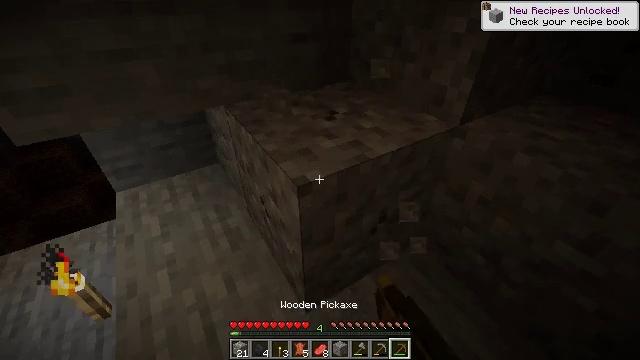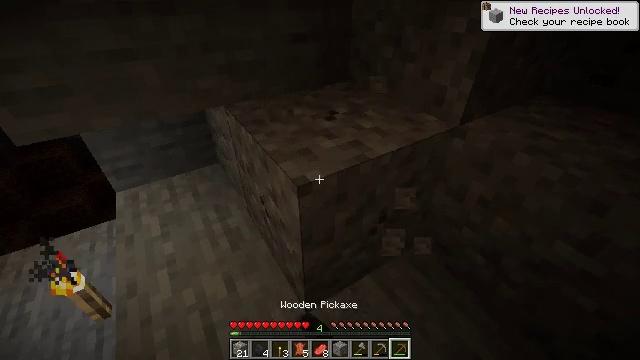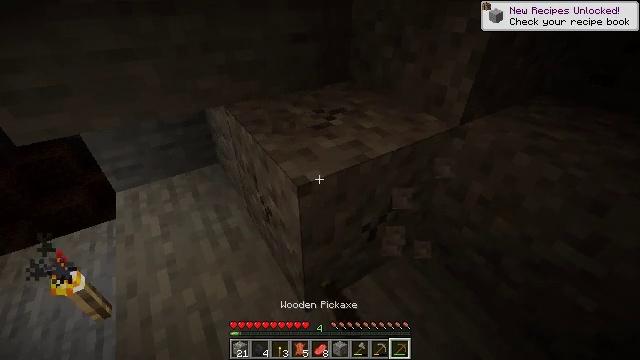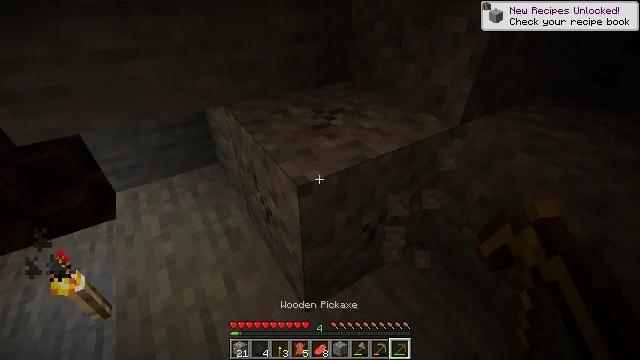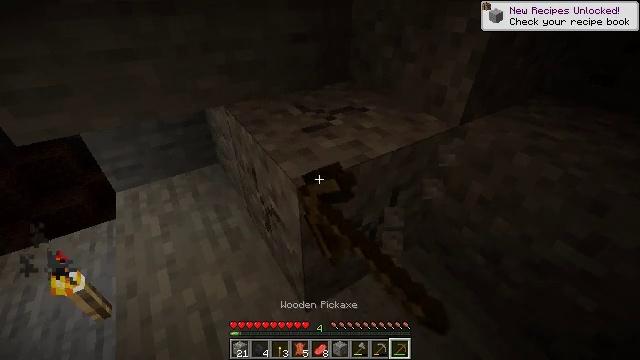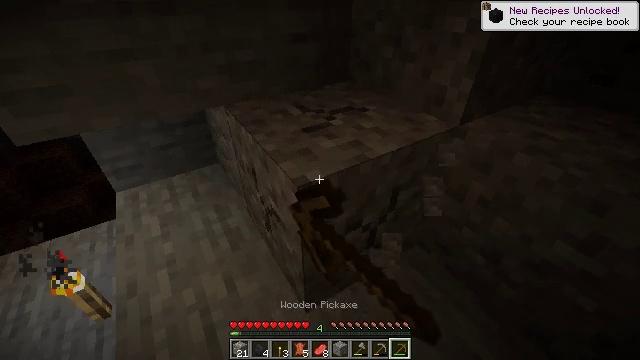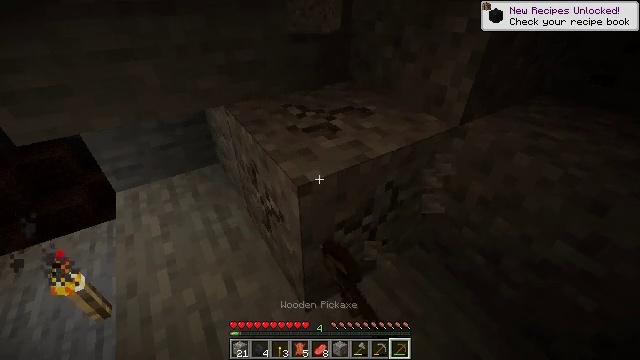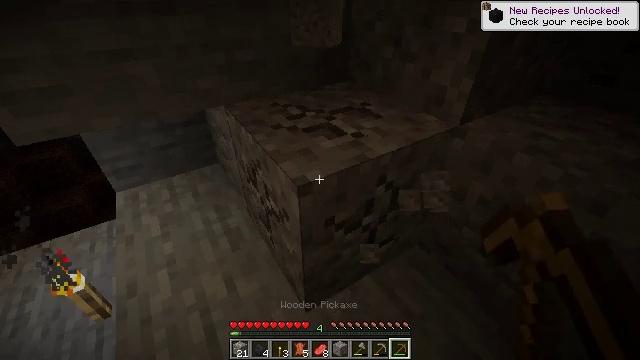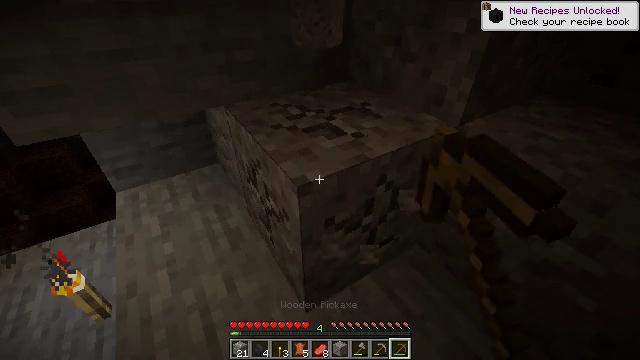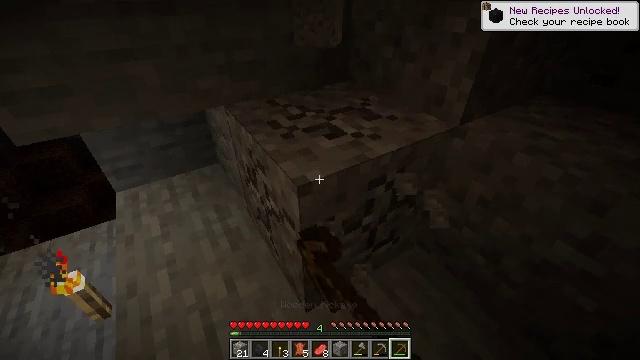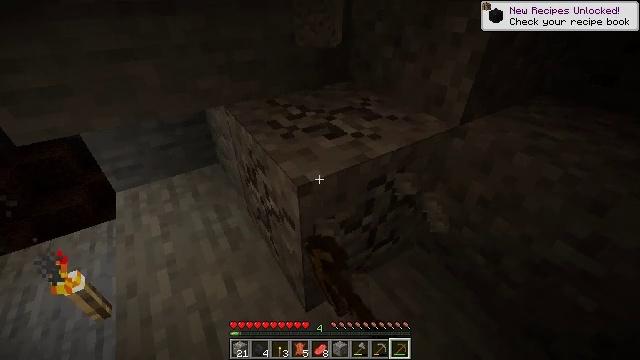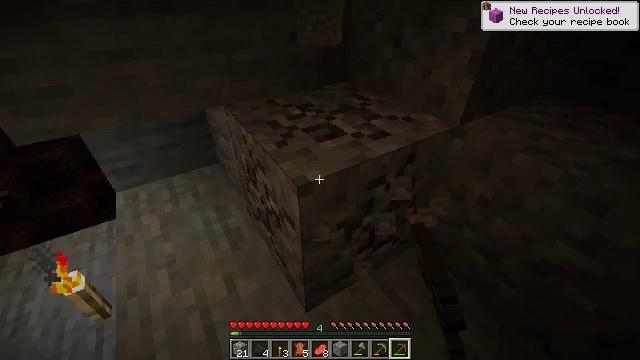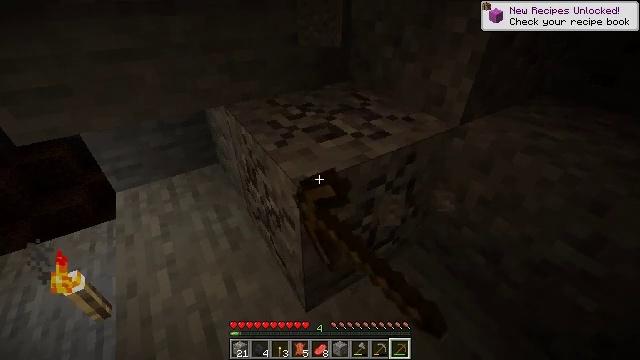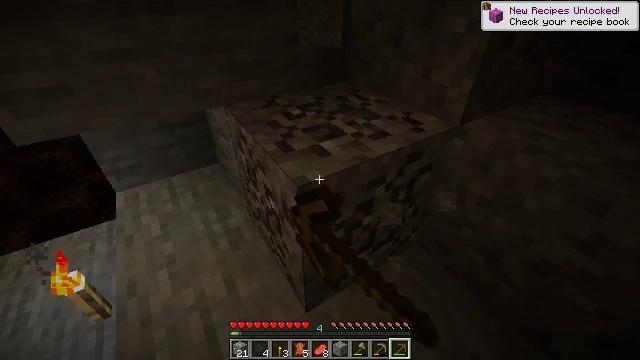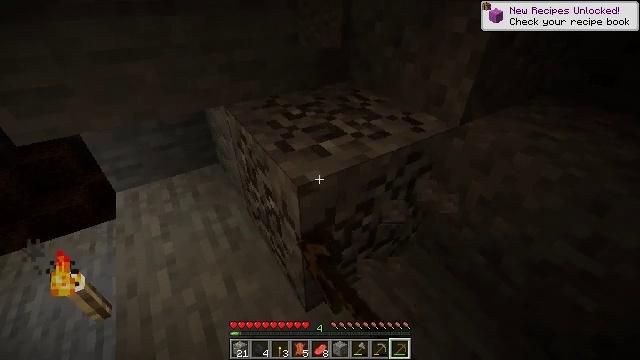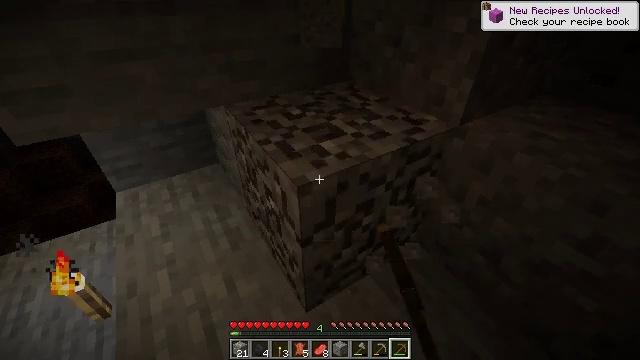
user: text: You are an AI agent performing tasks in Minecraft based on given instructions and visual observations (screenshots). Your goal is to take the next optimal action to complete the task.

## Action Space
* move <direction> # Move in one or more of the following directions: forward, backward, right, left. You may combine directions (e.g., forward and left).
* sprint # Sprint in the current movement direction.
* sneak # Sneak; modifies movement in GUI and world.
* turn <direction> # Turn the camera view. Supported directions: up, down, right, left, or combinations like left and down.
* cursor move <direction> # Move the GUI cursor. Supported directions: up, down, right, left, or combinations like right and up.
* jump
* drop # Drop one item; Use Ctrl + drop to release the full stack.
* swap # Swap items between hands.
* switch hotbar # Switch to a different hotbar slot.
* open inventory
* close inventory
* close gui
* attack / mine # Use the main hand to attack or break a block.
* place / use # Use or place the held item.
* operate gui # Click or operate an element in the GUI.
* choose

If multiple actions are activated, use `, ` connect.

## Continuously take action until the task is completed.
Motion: motion action
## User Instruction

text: Break the gravel block.
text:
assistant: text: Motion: attack / mine
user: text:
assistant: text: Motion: attack / mine
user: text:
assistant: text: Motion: attack / mine
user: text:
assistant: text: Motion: attack / mine
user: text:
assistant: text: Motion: attack / mine
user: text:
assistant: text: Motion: attack / mine
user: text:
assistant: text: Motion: attack / mine
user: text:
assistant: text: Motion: attack / mine
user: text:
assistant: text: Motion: attack / mine
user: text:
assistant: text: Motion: attack / mine
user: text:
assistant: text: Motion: attack / mine
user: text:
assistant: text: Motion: attack / mine
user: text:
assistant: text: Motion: attack / mine
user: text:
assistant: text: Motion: attack / mine
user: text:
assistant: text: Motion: attack / mine
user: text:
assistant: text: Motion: attack / mine
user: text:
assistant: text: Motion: attack / mine
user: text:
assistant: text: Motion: turn right, attack / mine
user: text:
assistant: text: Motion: turn right and down, attack / mine
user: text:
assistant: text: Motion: turn right, attack / mine
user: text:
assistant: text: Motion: turn right, attack / mine
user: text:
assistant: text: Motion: attack / mine
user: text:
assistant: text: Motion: attack / mine
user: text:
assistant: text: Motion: attack / mine
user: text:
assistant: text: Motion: attack / mine
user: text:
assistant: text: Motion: attack / mine
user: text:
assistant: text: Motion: turn left and up, attack / mine
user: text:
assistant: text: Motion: attack / mine
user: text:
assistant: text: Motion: attack / mine
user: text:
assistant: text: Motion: attack / mine